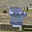
Label: 8